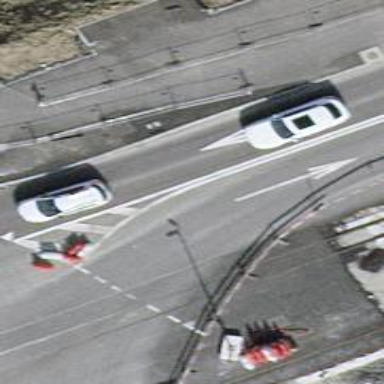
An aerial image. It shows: Road crossing with traffic signals.